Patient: sex F, age 77
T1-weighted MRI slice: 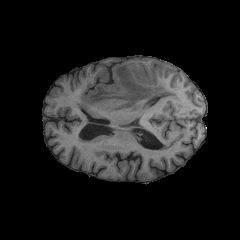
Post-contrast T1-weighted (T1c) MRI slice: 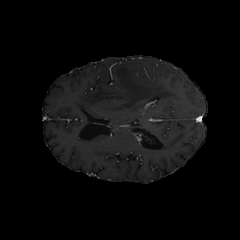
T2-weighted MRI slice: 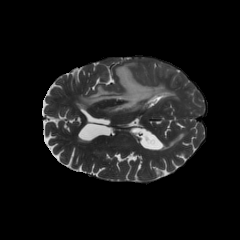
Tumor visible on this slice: yes
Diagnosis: Glioblastoma, IDH-wildtype
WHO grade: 4